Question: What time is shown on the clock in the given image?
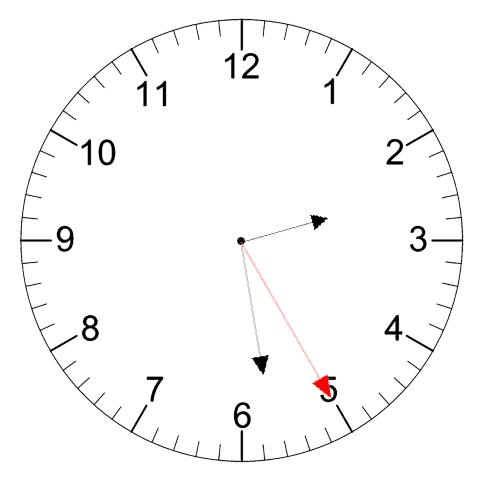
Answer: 02:28:25